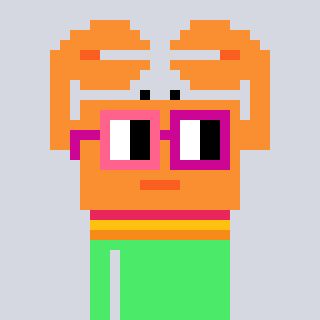
a pixel art character with square pink and red glasses, a crab-shaped head and a teal-colored body on a cool background